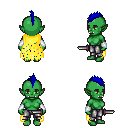
a pixel art fantasy rpg character, female body template, orc, green skin, yellow tattered cape, metal pants, blue mohawk hairstyle, white cloth bracers, dagger, four views (front, back, left, right), 2x2 character sprite sheet, small pixel art, hard edges, no anti-aliasing